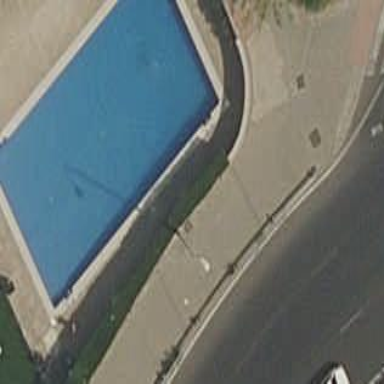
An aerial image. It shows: Outdoor swimming pool in leisure land.